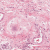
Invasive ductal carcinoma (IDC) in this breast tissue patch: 0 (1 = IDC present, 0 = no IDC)